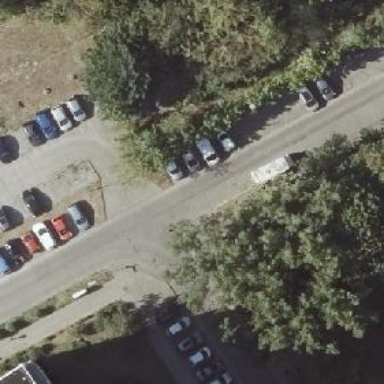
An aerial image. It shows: Parking aisle with surface made of concrete plates.